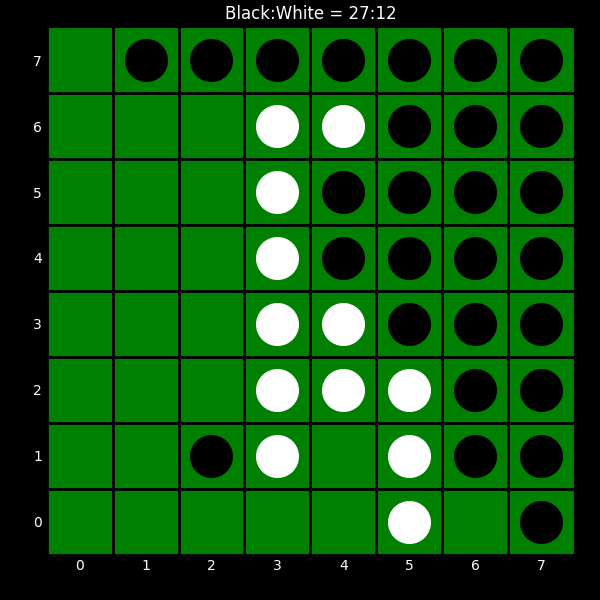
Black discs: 27
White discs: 12